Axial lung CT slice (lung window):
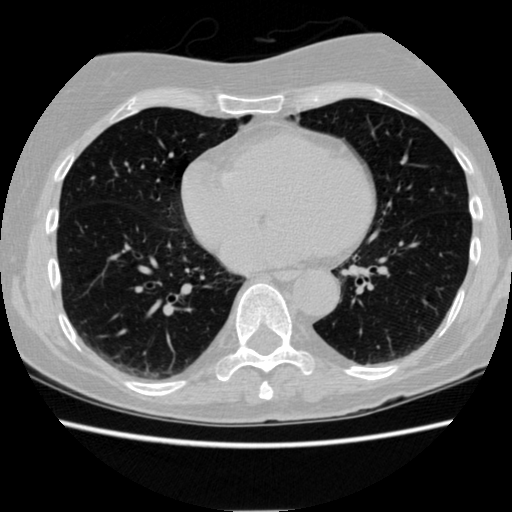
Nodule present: no